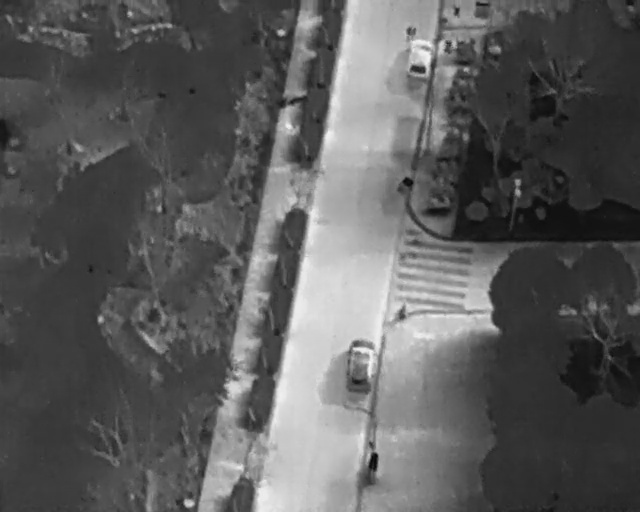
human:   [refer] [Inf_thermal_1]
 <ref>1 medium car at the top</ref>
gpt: <box>[[62, 9, 68, 14, 11]]</box>

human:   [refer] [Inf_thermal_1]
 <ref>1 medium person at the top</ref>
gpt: <box>[[62, 5, 65, 7, 2]]</box>